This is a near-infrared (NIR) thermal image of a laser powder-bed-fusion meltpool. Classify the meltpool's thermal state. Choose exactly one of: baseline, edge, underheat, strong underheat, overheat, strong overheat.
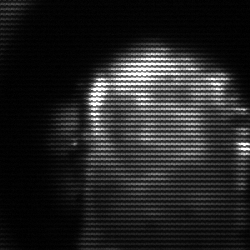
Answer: baseline